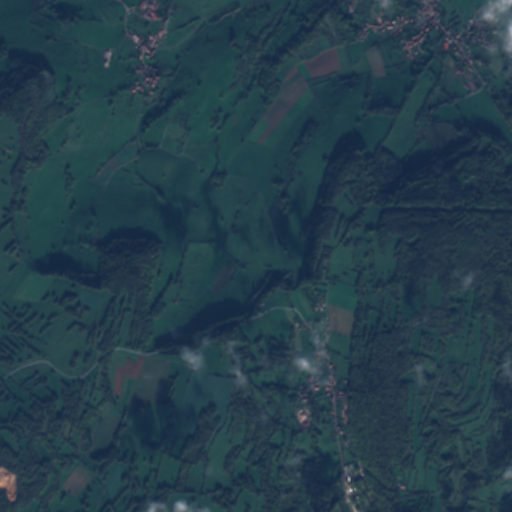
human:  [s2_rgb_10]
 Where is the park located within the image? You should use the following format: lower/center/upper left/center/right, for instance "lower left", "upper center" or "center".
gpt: The park is located in the upper left of the image.
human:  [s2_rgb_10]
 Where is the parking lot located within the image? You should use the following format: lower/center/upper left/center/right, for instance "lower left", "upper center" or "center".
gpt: The parking lot is located in the lower right of the image.
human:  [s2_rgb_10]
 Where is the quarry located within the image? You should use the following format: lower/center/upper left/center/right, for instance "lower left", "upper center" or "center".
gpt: The quarry is located in the lower left of the image.
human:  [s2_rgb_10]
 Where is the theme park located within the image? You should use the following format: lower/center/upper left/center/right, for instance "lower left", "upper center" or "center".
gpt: The theme park is located in the lower right of the image.
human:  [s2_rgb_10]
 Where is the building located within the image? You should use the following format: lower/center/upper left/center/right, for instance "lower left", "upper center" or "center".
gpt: There is no building in the image.